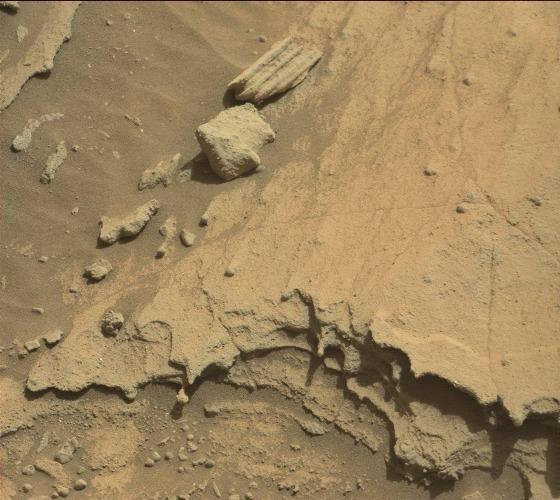
Terrain classes present: Bedrock, Gravel / Sand / Soil, Rock, Shadow